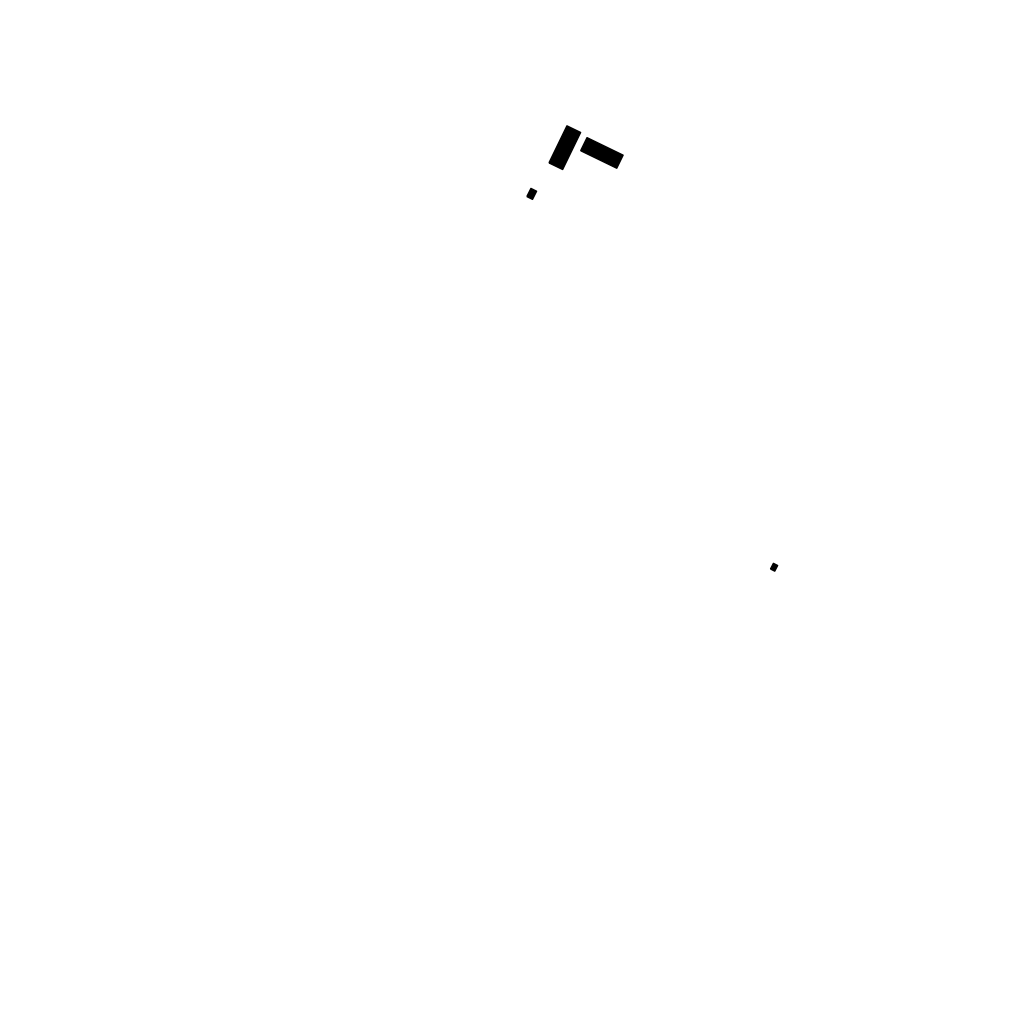
Tags: overhead vector_map, agriculture, industrial, recreation, individual_rise, density_1, Building, 1.0 km²